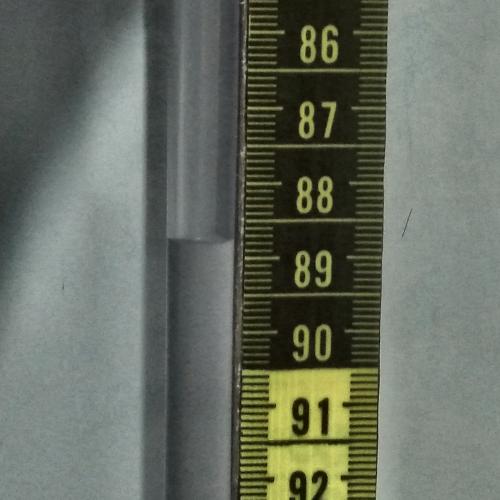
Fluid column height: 88.8 cm